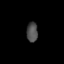
Tissue: lung
Cell type: Myeloid cells
Senescence score: 0.1866
Nuclear area (px): 218
Mean DAPI intensity: 76.583